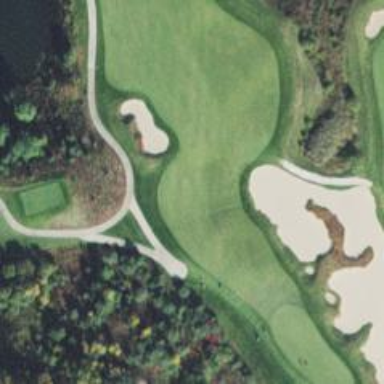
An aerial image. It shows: Path used for both walking and golf.